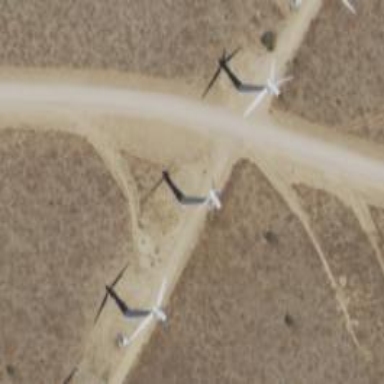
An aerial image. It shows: Wind power generator utilizing wind turbines.